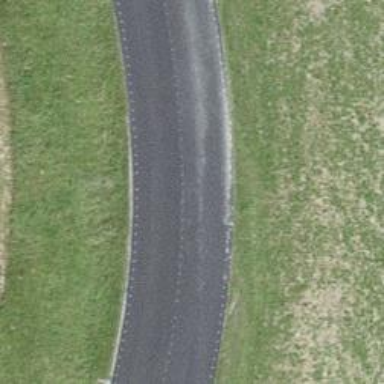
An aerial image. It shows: Secondary road.